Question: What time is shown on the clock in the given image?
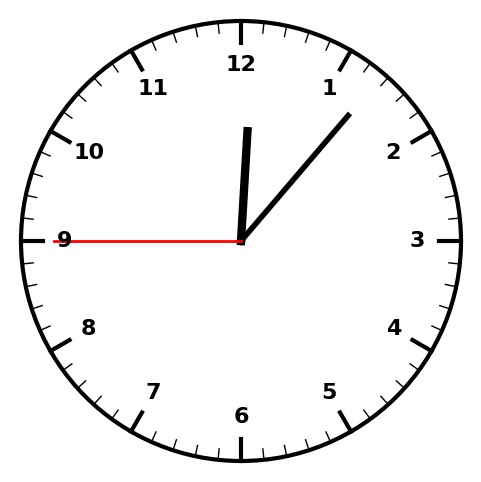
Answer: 12:06:45